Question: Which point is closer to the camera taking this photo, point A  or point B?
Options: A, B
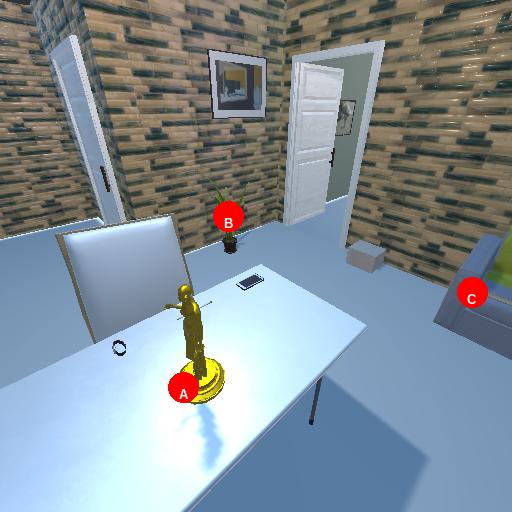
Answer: A